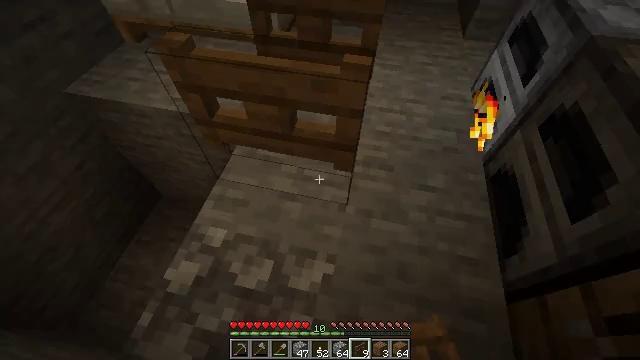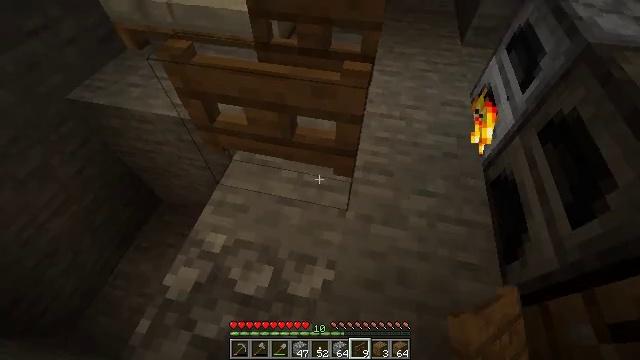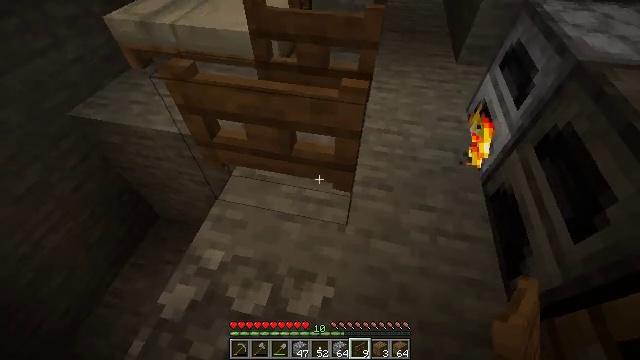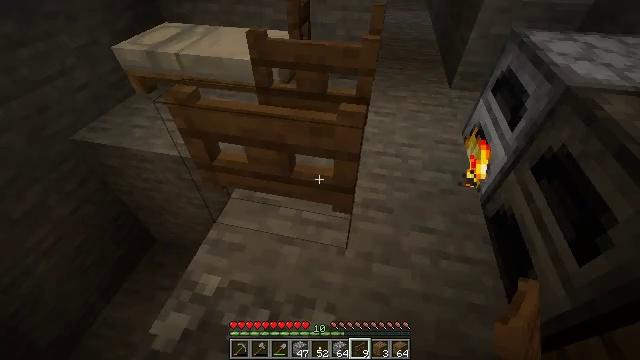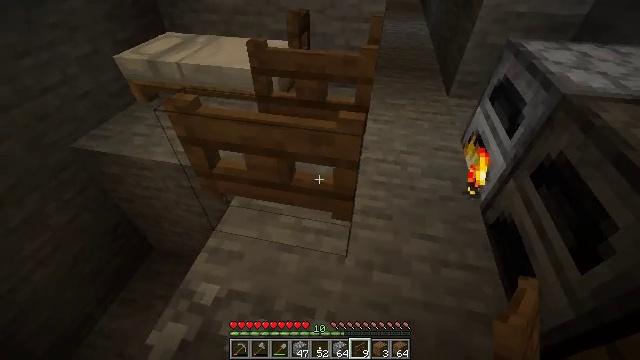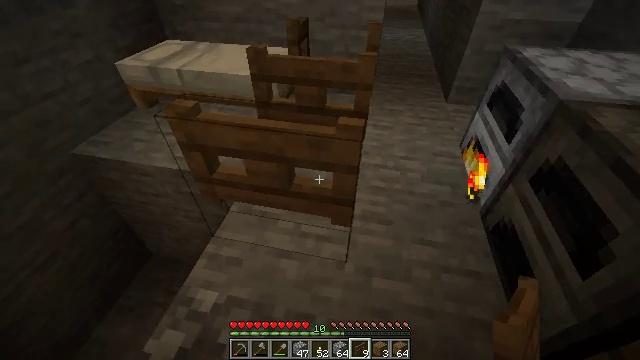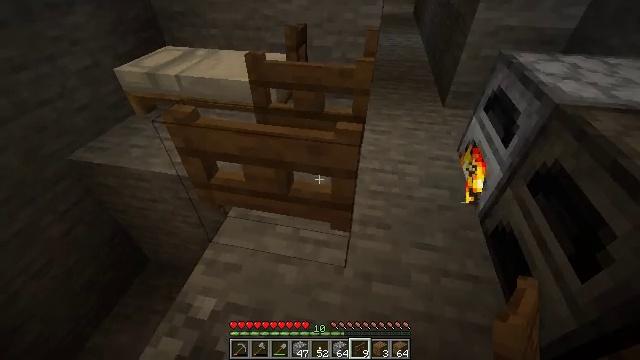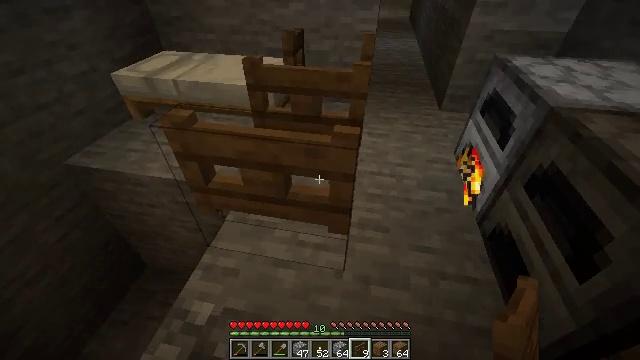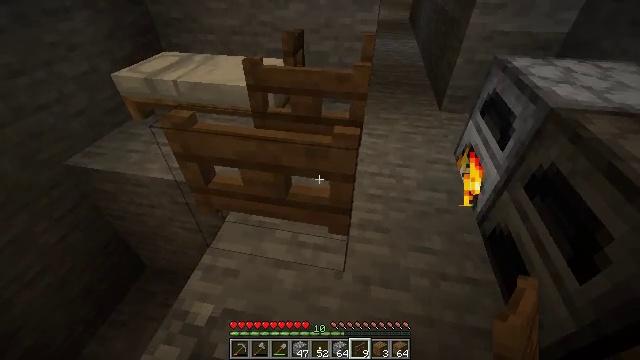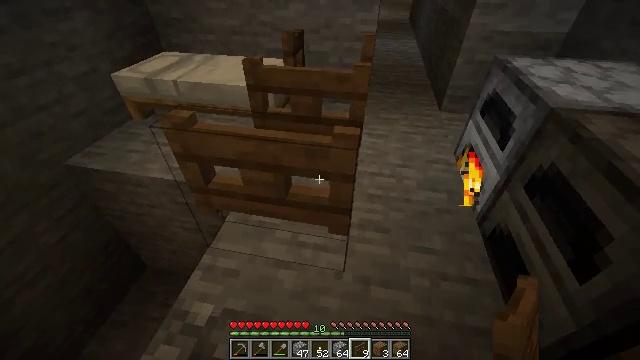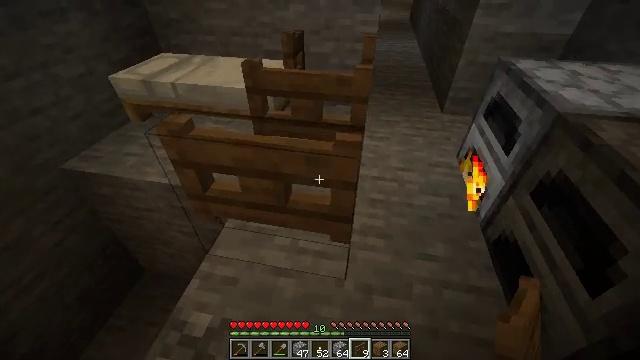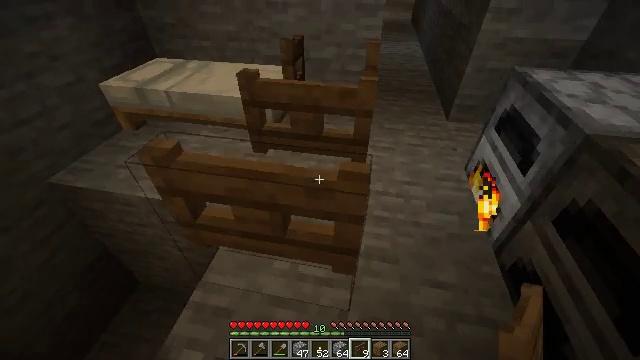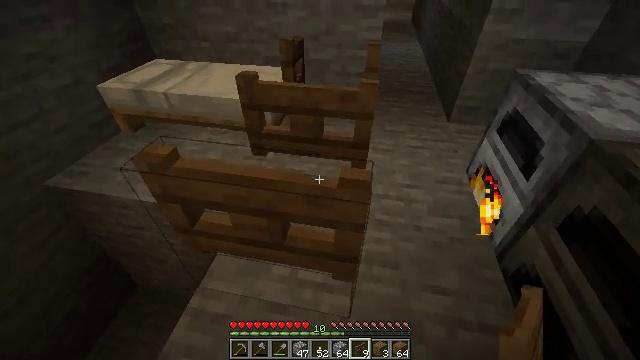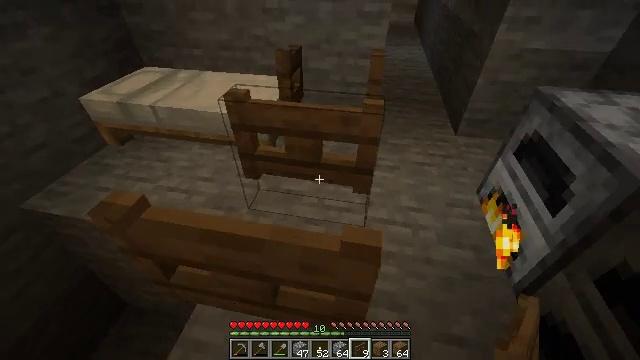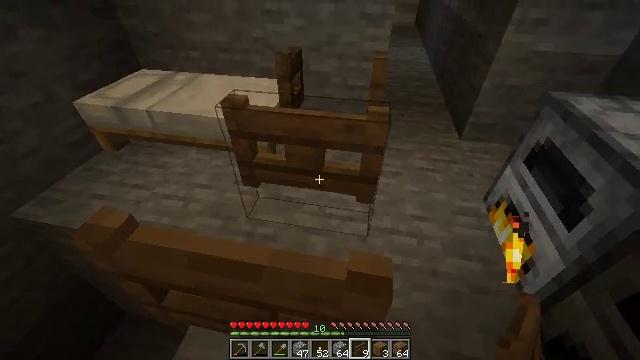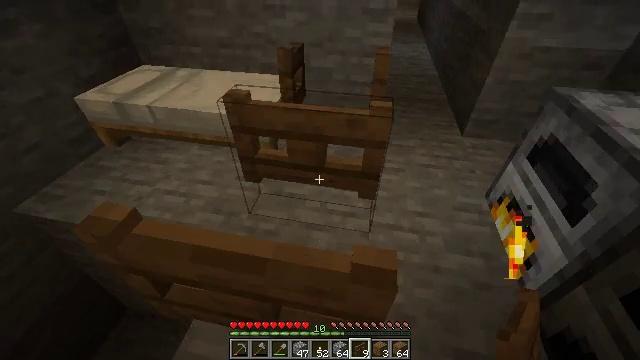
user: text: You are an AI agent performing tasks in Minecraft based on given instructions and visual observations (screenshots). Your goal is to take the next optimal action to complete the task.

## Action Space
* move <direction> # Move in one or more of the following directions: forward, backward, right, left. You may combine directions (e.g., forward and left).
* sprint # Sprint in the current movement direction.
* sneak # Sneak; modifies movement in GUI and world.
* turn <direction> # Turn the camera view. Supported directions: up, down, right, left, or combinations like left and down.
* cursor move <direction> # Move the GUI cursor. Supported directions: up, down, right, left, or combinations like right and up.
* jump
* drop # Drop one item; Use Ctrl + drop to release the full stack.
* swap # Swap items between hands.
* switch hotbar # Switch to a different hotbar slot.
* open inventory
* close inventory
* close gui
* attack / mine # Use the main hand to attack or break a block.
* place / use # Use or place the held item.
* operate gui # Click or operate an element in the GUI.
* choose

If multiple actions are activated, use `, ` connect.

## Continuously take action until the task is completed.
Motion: motion action
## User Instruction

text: Recycle the spruce fence gate from the structure.
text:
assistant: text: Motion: turn up
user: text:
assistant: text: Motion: turn up
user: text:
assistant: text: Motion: turn up
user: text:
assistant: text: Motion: turn up
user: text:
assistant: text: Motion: turn up
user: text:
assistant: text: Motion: turn up
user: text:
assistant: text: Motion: no_op
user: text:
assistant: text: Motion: no_op
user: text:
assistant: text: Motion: no_op
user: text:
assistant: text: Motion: move forward
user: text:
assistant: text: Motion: move forward
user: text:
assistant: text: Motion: move forward
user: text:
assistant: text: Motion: move forward
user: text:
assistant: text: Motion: no_op
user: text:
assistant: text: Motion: no_op
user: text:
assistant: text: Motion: turn down
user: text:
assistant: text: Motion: turn down
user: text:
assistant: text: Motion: turn down
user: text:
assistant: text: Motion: no_op
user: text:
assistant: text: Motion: switch to hotbar 1
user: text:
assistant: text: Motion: turn down, switch to hotbar 1
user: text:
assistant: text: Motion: no_op
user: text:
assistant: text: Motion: no_op
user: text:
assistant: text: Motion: switch to hotbar 2
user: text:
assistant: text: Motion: attack / mine, switch to hotbar 2
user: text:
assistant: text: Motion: attack / mine, switch to hotbar 2
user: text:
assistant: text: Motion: attack / mine
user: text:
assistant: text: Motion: attack / mine
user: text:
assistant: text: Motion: attack / mine
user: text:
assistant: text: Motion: attack / mine